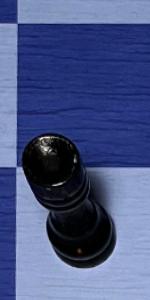
Label: Rook_Black